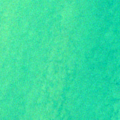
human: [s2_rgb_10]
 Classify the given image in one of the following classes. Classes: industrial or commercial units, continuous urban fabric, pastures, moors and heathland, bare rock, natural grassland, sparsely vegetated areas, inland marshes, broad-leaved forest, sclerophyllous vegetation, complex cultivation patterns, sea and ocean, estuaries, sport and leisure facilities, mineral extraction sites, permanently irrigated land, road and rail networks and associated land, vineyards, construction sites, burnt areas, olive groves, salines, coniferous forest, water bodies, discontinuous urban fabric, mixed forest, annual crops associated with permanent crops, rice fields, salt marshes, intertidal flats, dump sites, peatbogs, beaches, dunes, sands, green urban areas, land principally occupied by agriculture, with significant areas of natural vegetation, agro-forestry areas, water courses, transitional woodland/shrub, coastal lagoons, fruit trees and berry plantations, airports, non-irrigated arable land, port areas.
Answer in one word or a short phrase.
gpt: sea and ocean